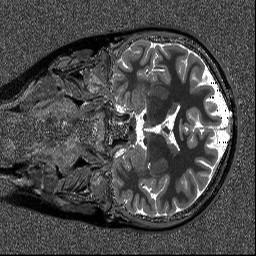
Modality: T1map
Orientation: coronal
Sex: female